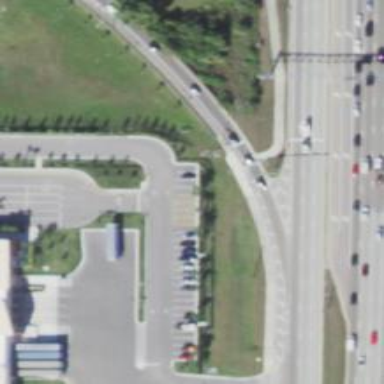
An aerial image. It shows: Asphalt footway with uncontrolled pedestrian crossing marked with lines.